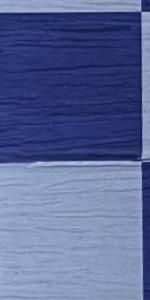
Label: Empty